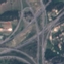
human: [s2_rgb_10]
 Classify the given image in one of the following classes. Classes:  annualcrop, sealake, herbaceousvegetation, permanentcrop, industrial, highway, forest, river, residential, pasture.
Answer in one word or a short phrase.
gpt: Highway